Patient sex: F
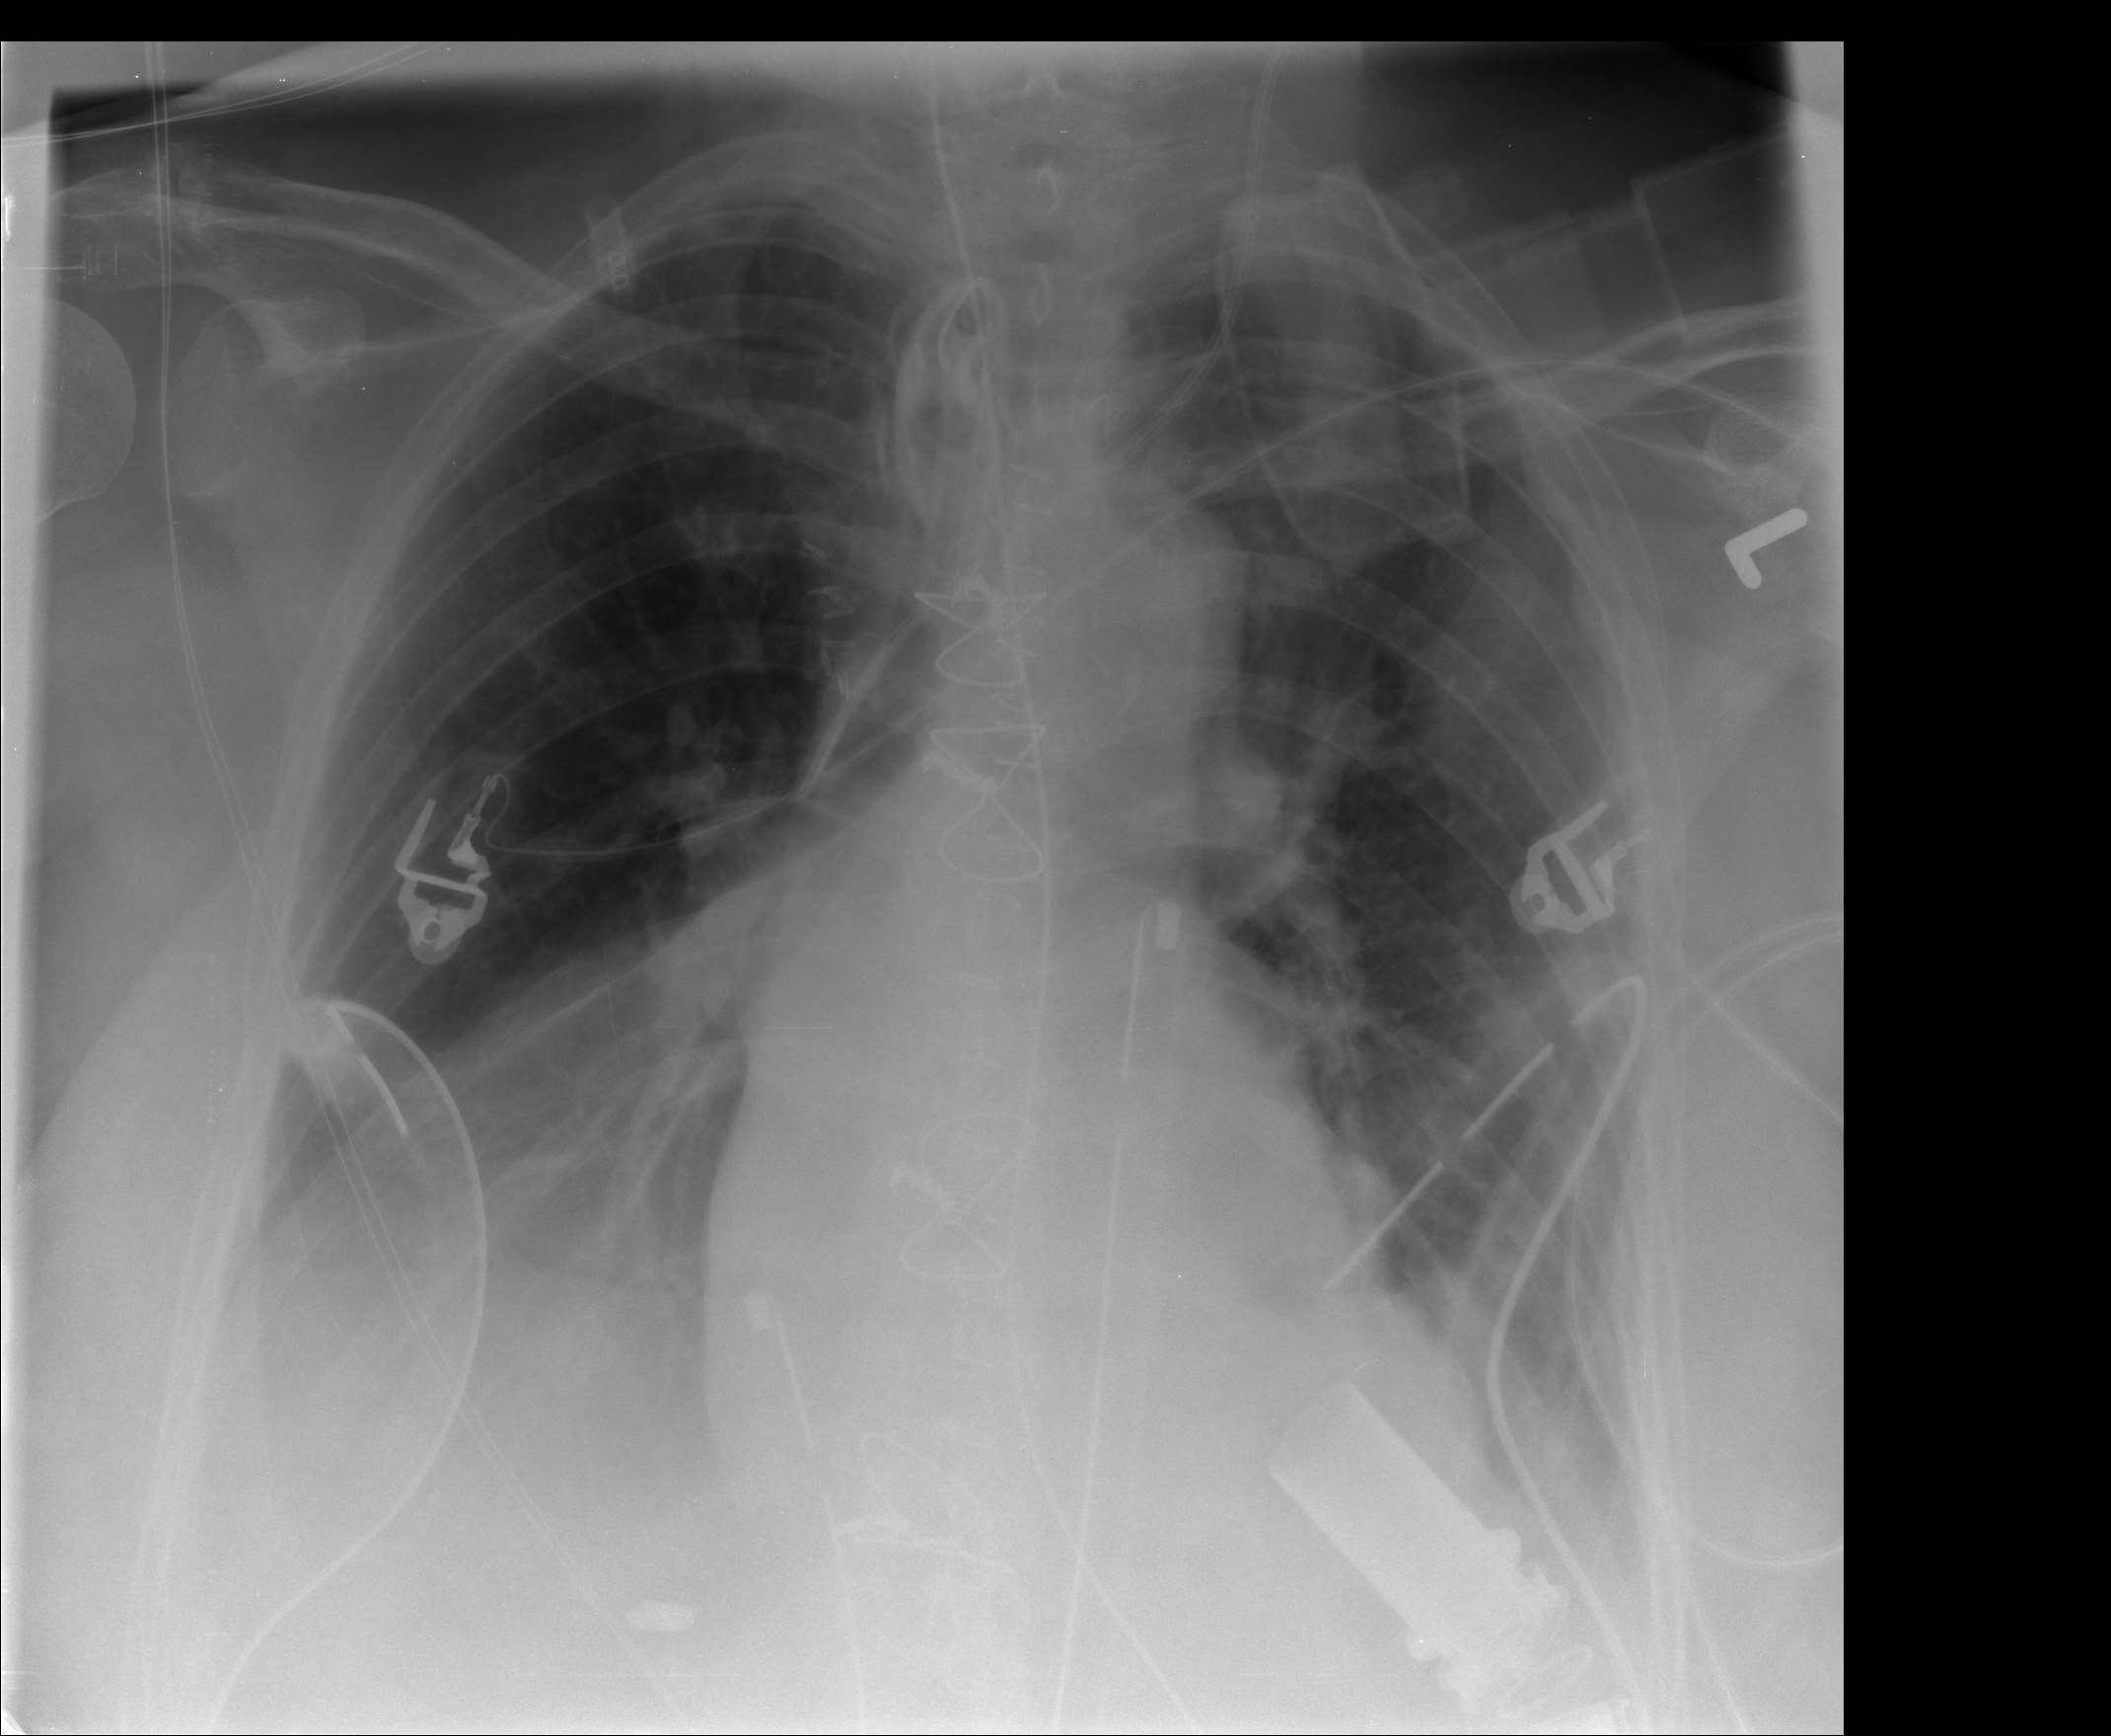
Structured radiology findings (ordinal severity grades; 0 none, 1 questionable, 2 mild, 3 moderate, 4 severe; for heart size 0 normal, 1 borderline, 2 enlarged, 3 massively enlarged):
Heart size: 0
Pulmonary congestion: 0
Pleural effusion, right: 2
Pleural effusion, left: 2
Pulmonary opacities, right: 0
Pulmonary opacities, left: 0
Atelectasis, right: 2
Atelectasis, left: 2